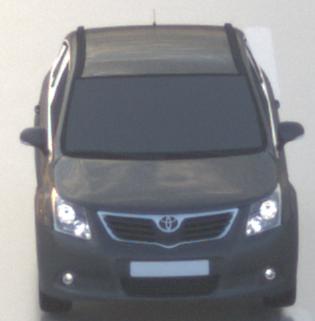
Make: Toyota
Model: Avensis 1.6
Detailed model: Avensis (T27) Notch Back
Model produced from: 2009/01
Model produced until: 2010/08
Doors: 4
Color: gray
Road condition: wet road
Daytime: sunrise or sunset
Contrast: low contrast